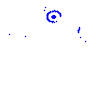
Particle: kaon